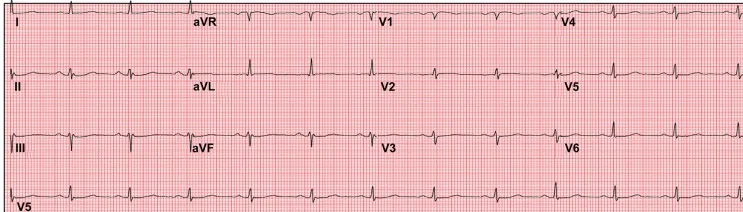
Exercise tolerance test electrocardiogram (ECG). Panel (A) shows baseline ECG before initiation of the stress test.
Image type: electrography (ekg)